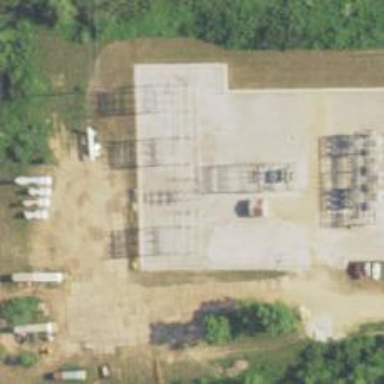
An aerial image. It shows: Switch used for power control.